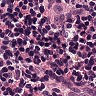
Metastatic tissue present: no